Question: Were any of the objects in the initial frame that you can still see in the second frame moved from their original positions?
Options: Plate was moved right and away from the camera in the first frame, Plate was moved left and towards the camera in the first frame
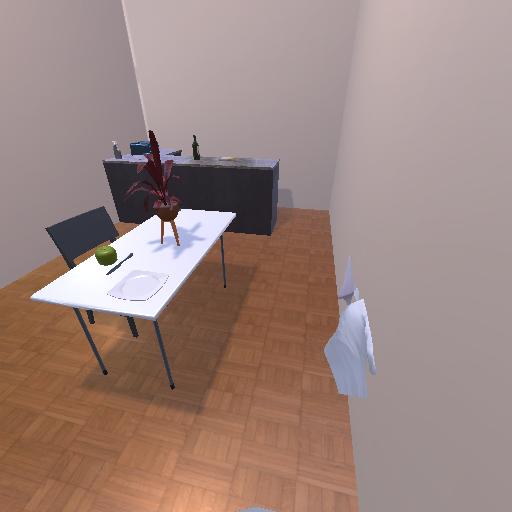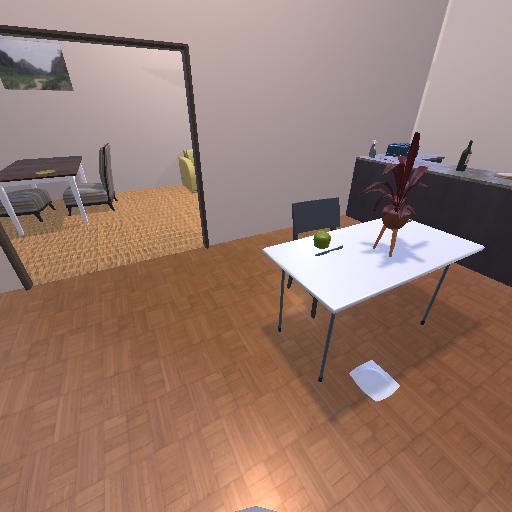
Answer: Plate was moved right and away from the camera in the first frame